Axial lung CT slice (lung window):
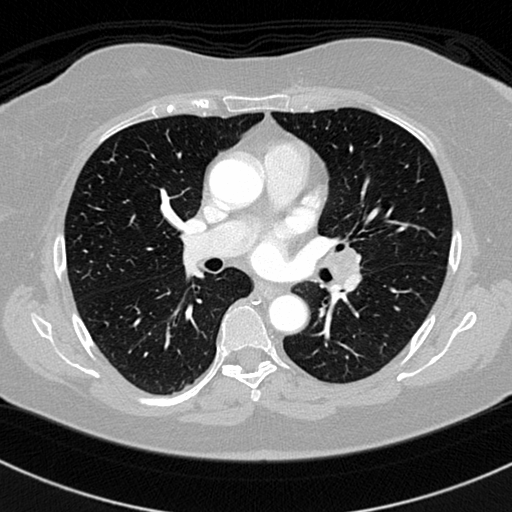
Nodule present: no